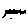
Label: zigzag